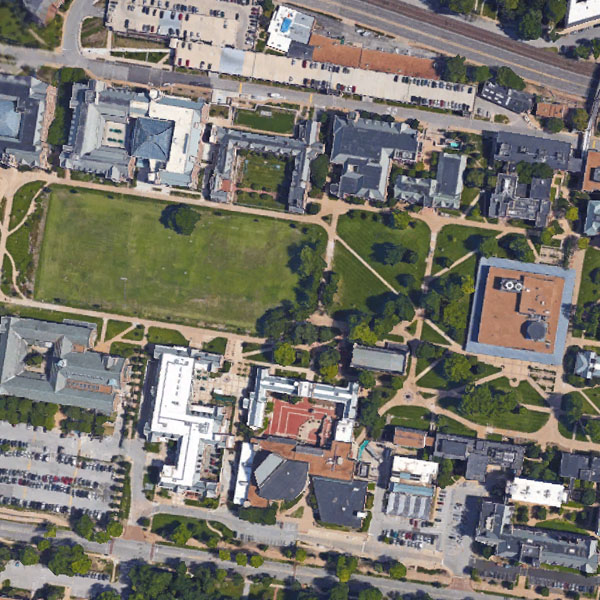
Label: School